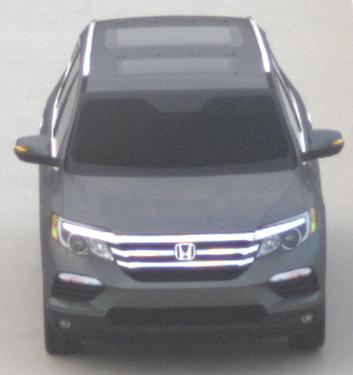
Make: Honda
Model: Pilot
Detailed model: 3
Model produced from: 2015
Model produced until: 2022
Doors: 5
Color: gray
Road condition: dry road
Daytime: morning or afternoon
Contrast: low contrast